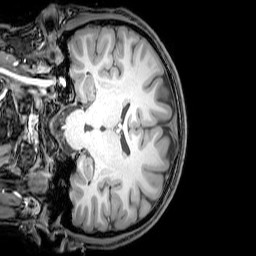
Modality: T1w
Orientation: coronal
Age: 20
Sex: male
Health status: healthy
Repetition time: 0.081 s
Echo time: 0.037 s